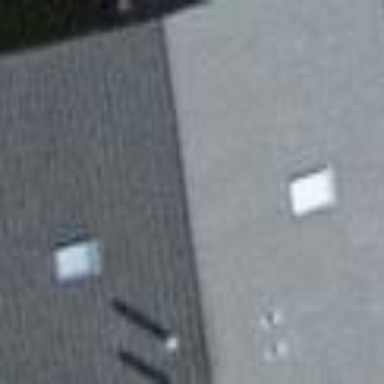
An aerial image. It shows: House with gabled roof oriented across.